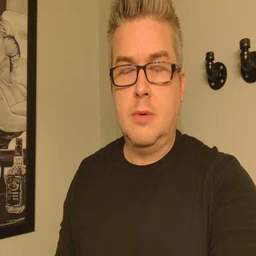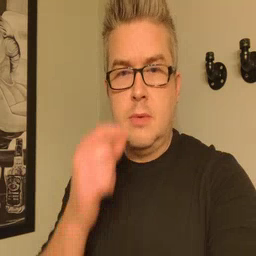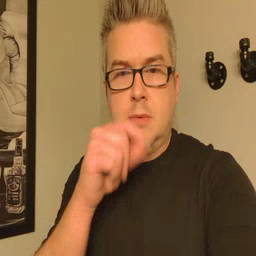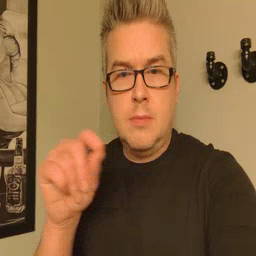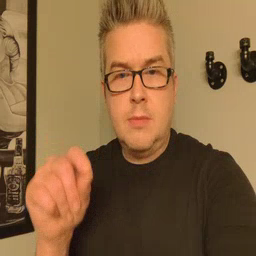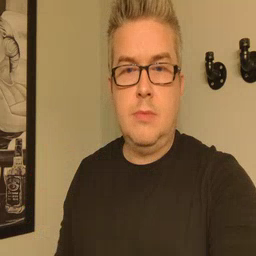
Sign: pencil